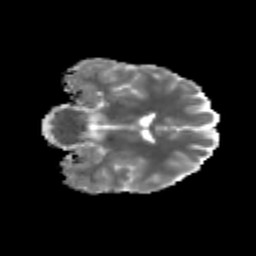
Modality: MD
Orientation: coronal
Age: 24
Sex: male
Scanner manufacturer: siemens
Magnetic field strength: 3 T
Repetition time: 3.5 s
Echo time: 0.125 s